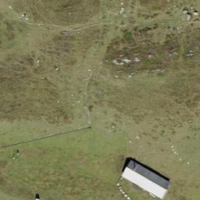
EUNIS habitat code: 26
Species observed at this site:
Vaccinium myrtillus
Montifringilla nivalis
Vaccinium uliginosum